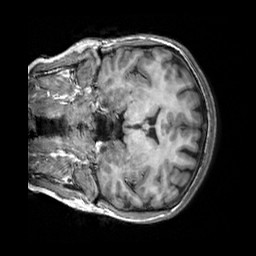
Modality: T1w
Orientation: coronal
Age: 29
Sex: female
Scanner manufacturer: siemens
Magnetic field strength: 3 T
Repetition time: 2.3 s
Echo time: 0.00303 s